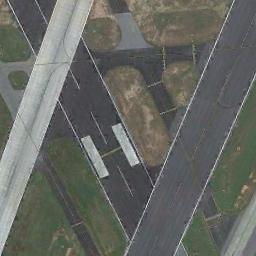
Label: runway